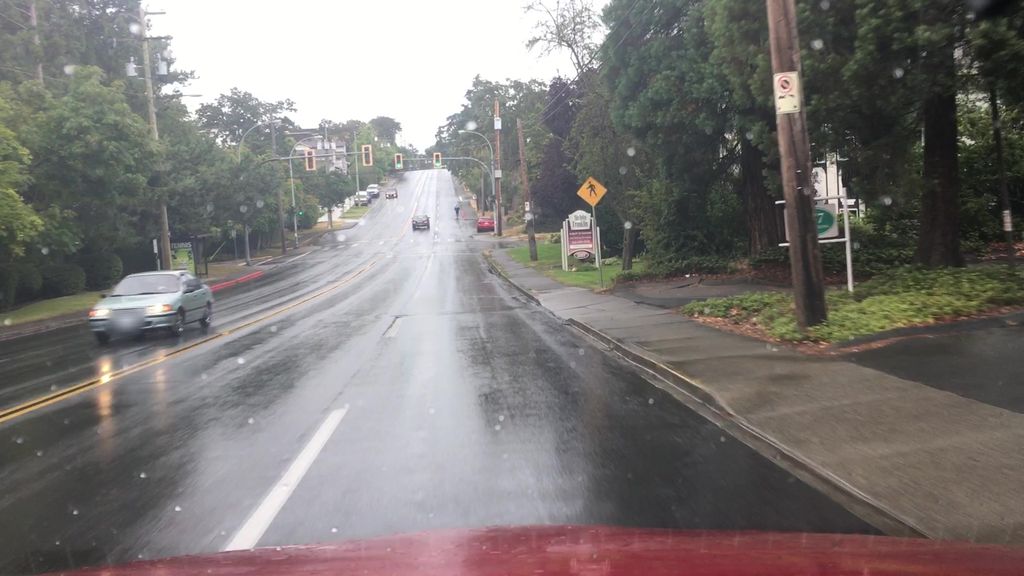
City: victoria